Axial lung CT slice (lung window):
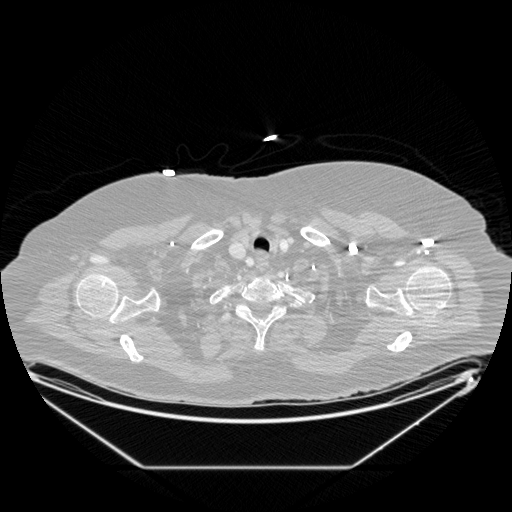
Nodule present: no